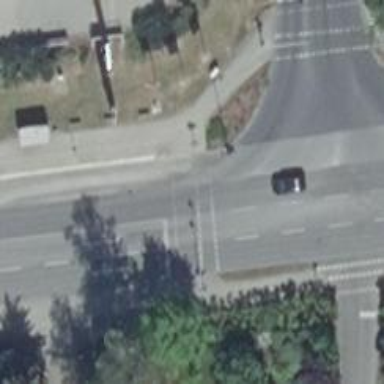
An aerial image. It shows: Road with traffic signals at the crossing.